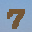
Label: 7